Field crop: tomato
Growth stage: 1
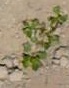
Species: portulaca